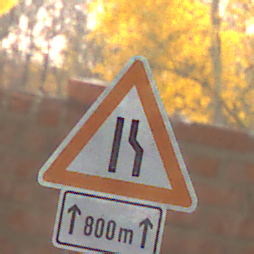
Verkehrszeichen: EinseitigVerengteFahrbahnRechts
Zusatzzeichen unten: LaengeEinerStrecke1
Umgebung: Roofed, Suburban
Tageszeit: SunriseSunset
Wetter: Clear
Licht: Natural
Jahreszeit: NotSpecified
Kontrast: MediumContrast